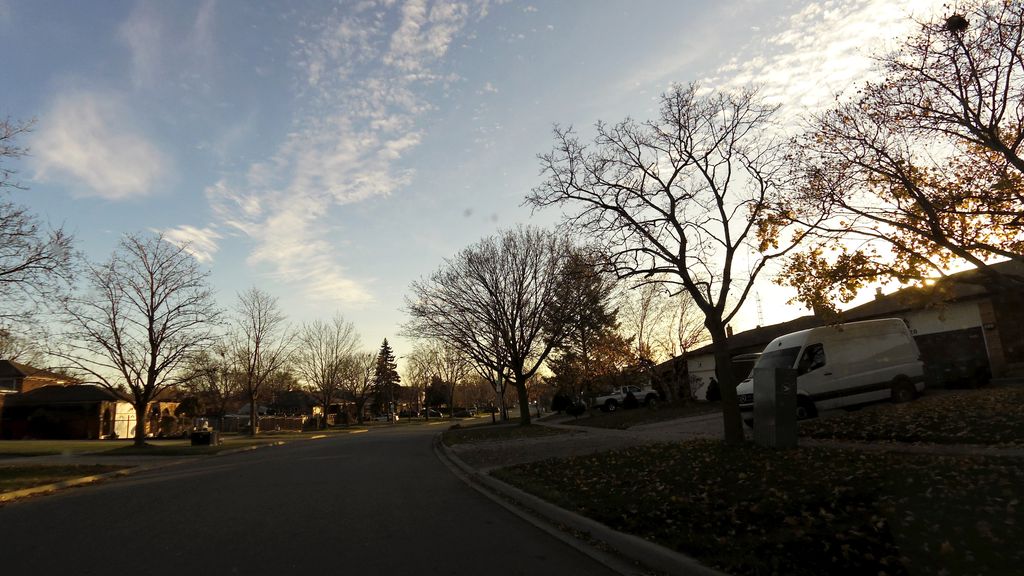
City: toronto